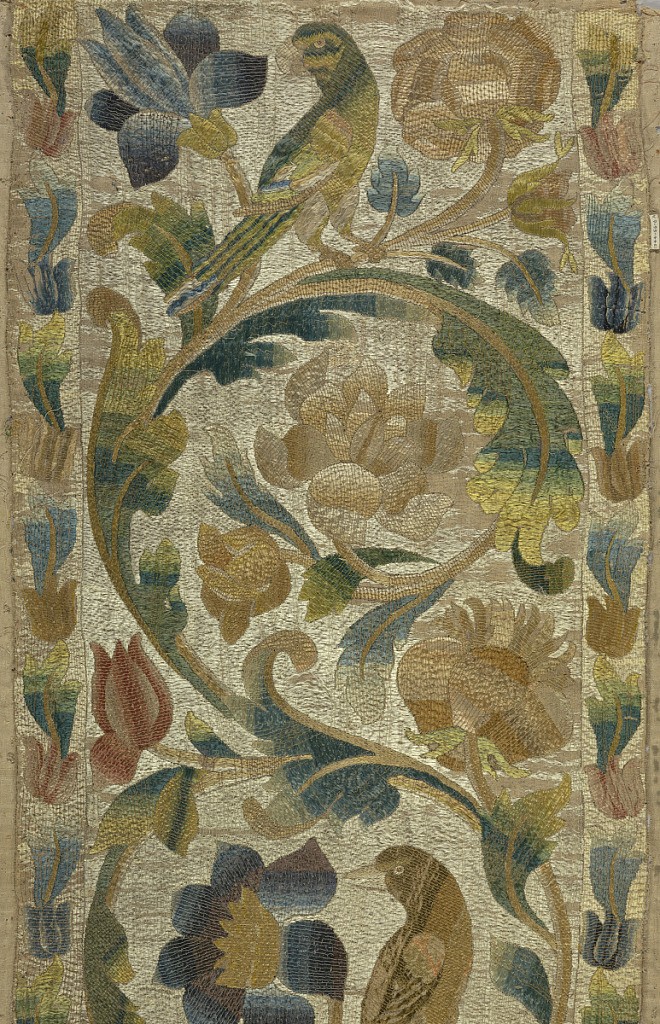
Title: Curtain
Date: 17th century
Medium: silk on linen Technique: embroidery and couching
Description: Large-scale design of flowering rinceaux with perching birds. White background and couching technique. For other component of 1944-56-6-a,b see -b, which is deaccessioned.